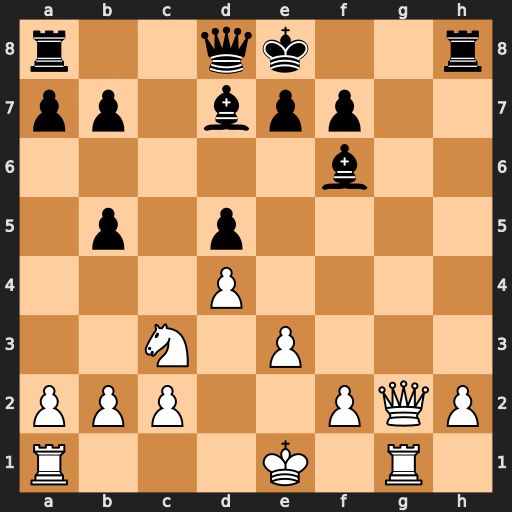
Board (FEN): r2qk2r/pp1bpp2/5b2/1p1p4/3P4/2N1P3/PPP2PQP/R3K1R1
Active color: w
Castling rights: Qkq
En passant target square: -
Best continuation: Qg8+ Rxg8 Rxg8#